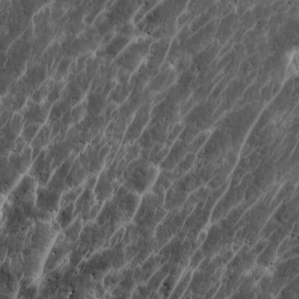
Label: non_frost